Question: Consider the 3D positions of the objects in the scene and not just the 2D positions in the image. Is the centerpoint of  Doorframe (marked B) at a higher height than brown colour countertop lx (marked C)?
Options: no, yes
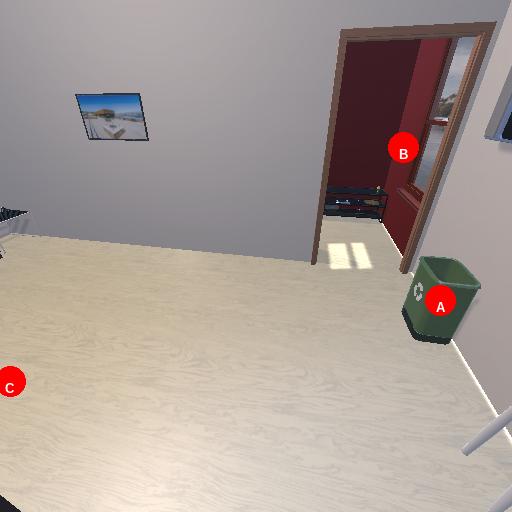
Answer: no